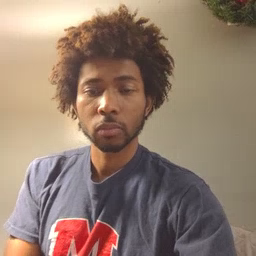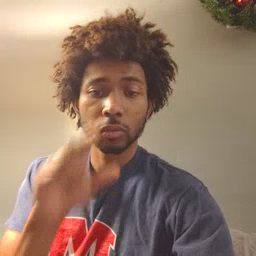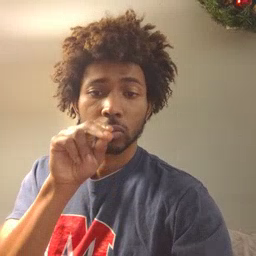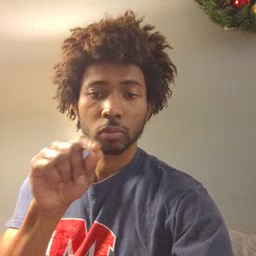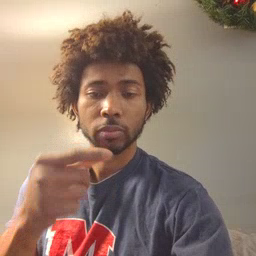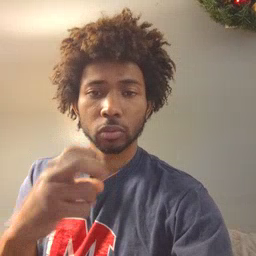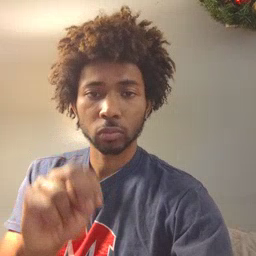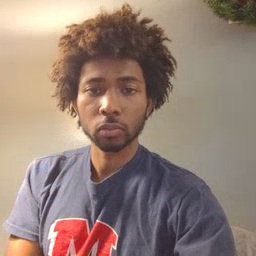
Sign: hen